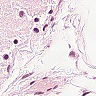
Metastatic tissue present: no